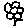
Label: flower